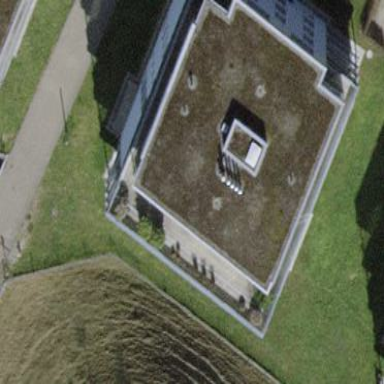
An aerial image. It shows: Building with flat roof.